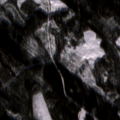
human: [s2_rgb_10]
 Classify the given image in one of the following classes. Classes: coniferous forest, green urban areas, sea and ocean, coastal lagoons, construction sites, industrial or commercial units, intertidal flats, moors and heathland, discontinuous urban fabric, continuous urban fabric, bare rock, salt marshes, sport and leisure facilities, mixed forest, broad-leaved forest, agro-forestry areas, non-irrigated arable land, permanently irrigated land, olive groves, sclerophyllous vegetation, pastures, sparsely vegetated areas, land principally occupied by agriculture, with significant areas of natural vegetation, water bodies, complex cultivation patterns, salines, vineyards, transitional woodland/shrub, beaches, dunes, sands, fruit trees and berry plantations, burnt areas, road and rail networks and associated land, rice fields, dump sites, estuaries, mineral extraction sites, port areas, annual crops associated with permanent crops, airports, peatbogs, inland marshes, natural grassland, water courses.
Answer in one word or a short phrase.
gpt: coniferous forest, transitional woodland/shrub